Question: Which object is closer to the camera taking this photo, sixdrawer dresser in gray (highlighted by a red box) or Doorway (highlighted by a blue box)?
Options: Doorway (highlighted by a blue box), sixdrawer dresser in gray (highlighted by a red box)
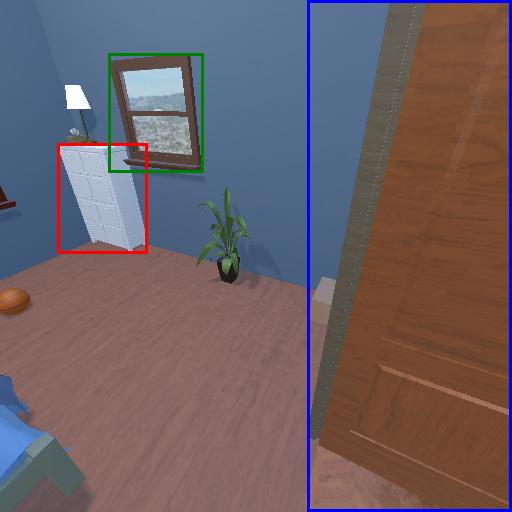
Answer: Doorway (highlighted by a blue box)